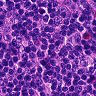
Metastatic tissue present: no